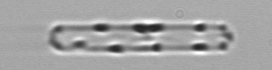
Label: Cerataulina_pelagica